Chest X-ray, AP view. Patient: 35 years old, sex F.
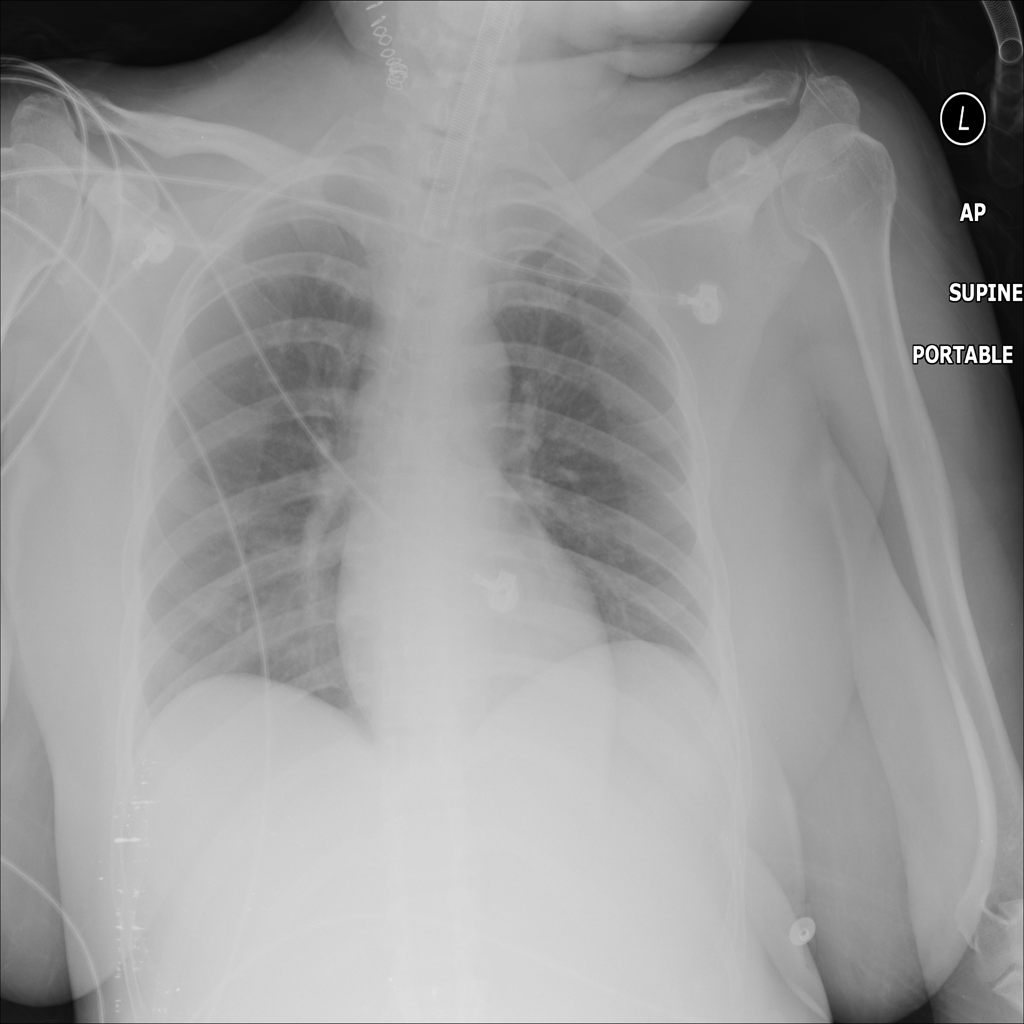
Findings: No Finding